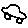
Label: car